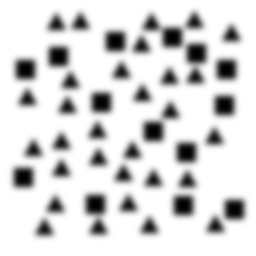
Squares: 14
Triangles: 30
Stars: 0
Total shapes: 44